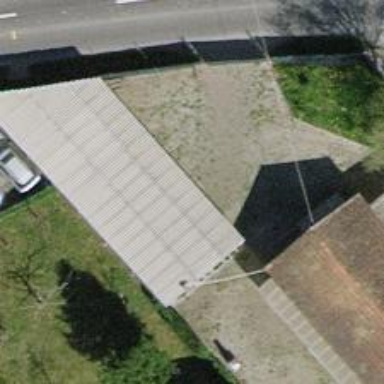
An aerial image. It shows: View of roof of building.